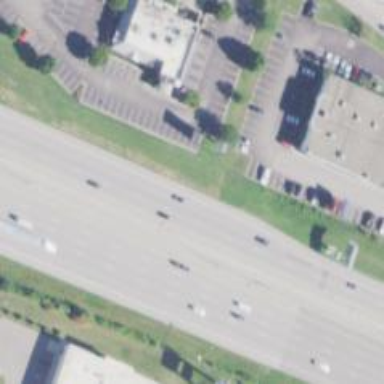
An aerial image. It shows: This image shows trunk highway that functions as expressway.